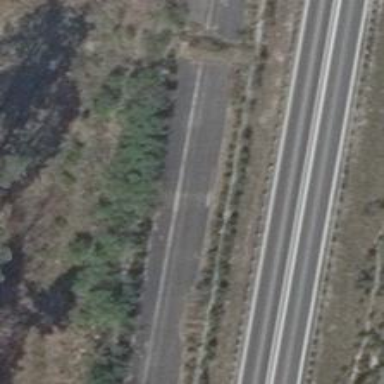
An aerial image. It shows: Asphalt surface bridge.